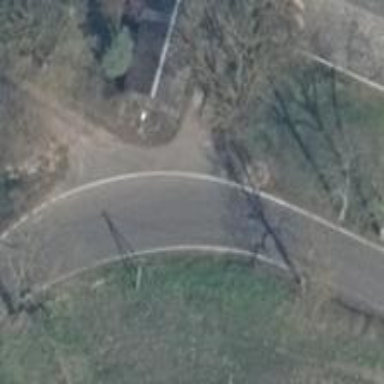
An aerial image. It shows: Tertiary road with concrete surface.